Aerial crown-view tile of a tropical tree (Barro Colorado Island, Panama), acquired 20250124:
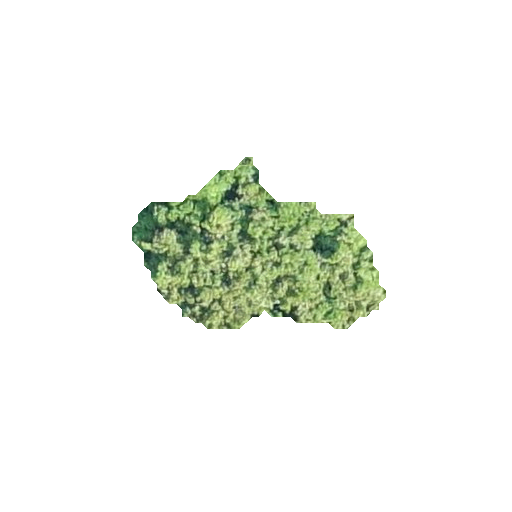
Species: Prioria copaifera
GBIF accepted scientific name: Prioria copaifera
Crown area: 40.874 m²